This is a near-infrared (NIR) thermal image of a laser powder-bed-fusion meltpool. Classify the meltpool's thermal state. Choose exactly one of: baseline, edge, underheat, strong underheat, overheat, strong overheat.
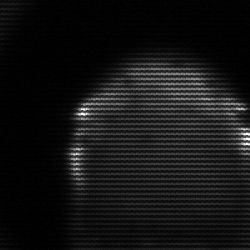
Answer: edge